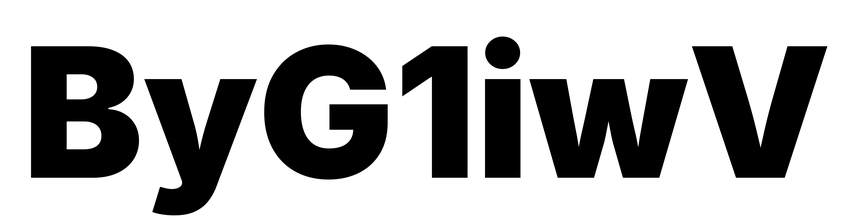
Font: Inter_Black